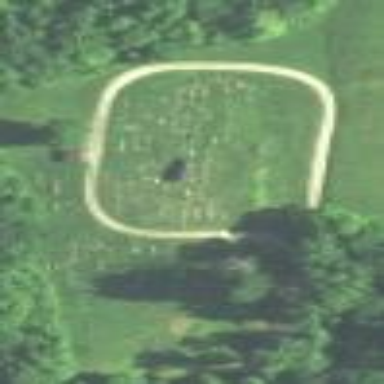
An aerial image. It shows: Graveyard.